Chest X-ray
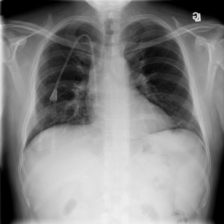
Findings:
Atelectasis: negative
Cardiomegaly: negative
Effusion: negative
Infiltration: negative
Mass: negative
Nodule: negative
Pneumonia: negative
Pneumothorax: negative
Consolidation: negative
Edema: negative
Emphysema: negative
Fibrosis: negative
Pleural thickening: negative
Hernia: negative